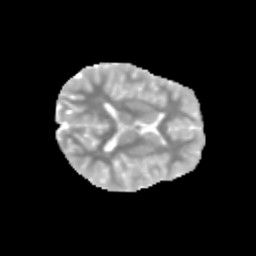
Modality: MD
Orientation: axial
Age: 11
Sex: female
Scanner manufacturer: siemens
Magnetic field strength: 3 T
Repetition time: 3.8 s
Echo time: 0.07 s